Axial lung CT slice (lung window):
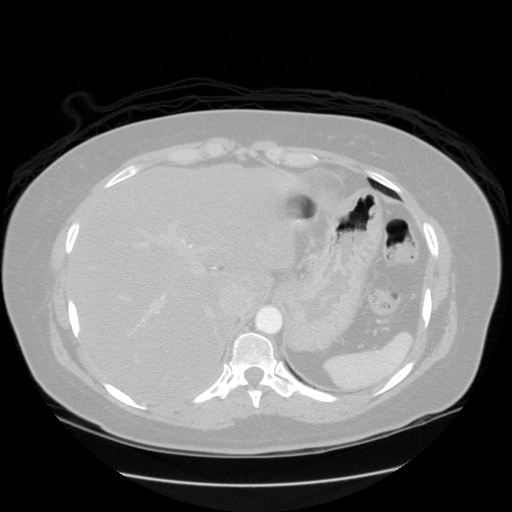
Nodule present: no